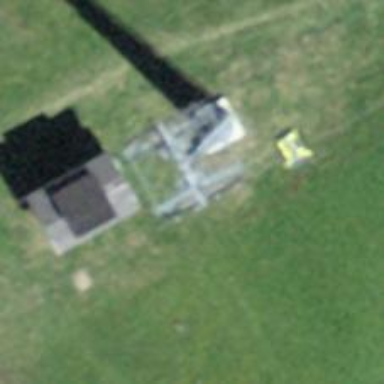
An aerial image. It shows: Pylon for aerialway.